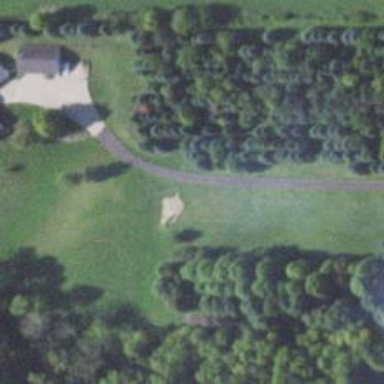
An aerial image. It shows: Driveway.